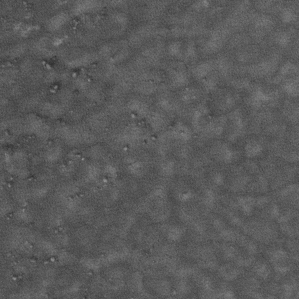
Label: frost